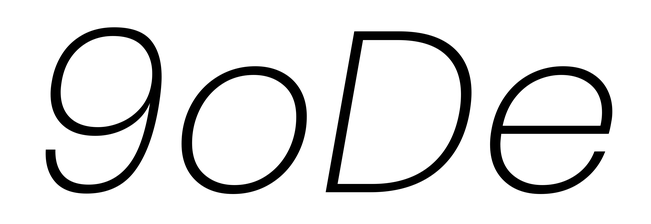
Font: Poppins-ExtraLightItalic